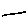
Label: line